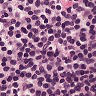
Metastatic tissue present: no